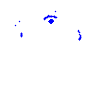
Particle: electron